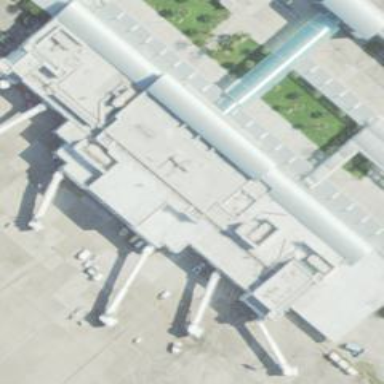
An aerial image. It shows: Airport gate.